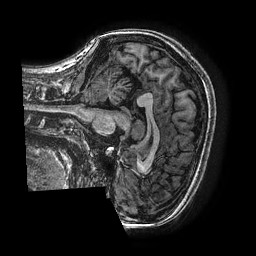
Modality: T1w
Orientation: sagittal
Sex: female
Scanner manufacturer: ge
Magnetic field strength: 3 T
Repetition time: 0.007644 s
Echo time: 0.003468 s